Field crop: maize
Growth stage: 1
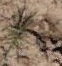
Species: salsola